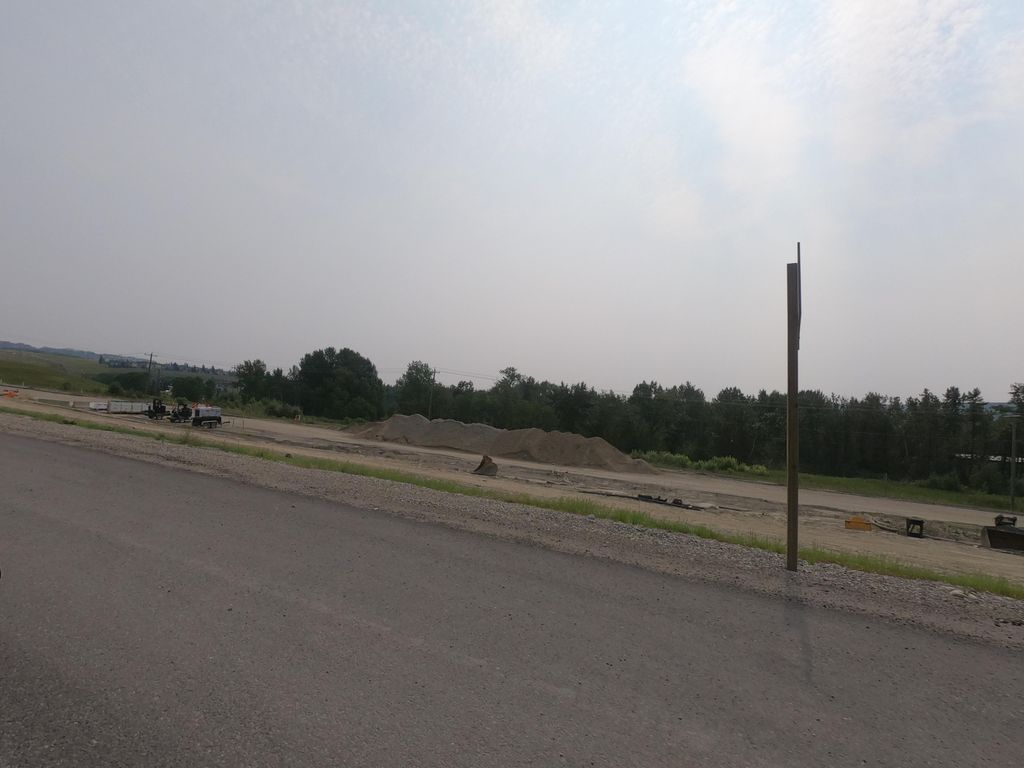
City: calgary